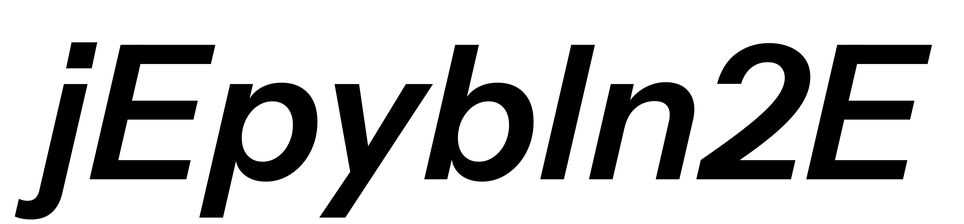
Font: InstrumentSans-Italic_SemiBold_Italic